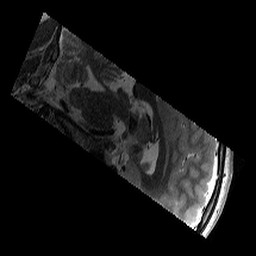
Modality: T2w
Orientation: sagittal
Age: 12
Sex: male
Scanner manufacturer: siemens
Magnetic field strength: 3 T
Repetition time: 9.23 s
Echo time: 0.067 s